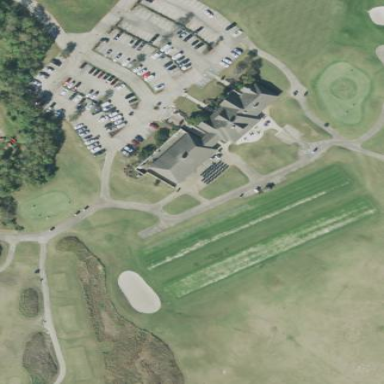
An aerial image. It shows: Picturesque green golfing area with grass land use.